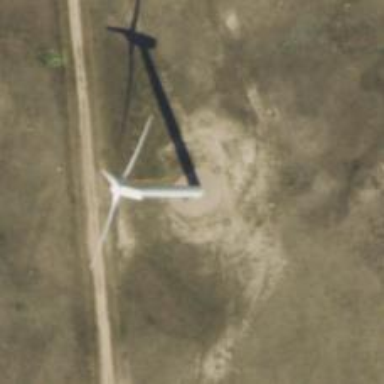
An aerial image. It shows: Wind power generator employing wind turbines.